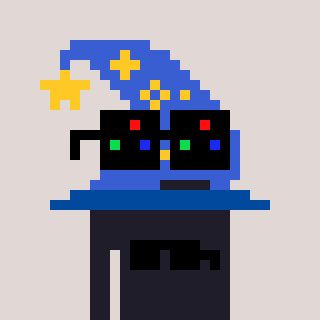
a pixel art character with square black sunglasses, a wizard hat-shaped head and a grayscale-colored body on a warm background